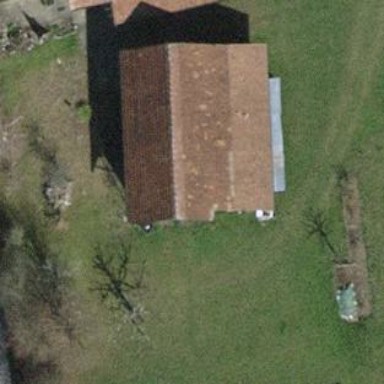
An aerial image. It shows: Detached building.